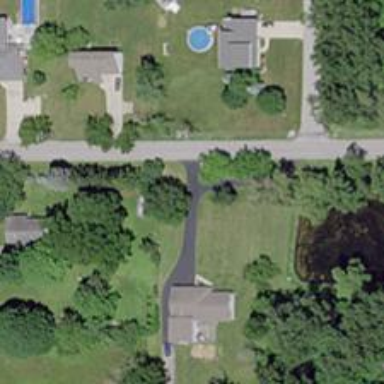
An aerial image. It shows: Driveway.